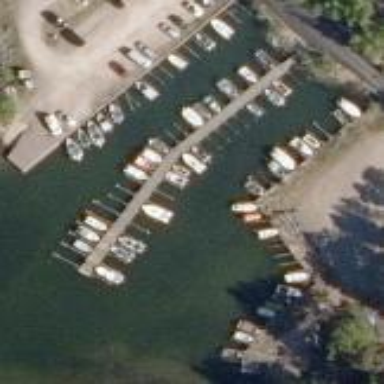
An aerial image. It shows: Marina on leisure land.